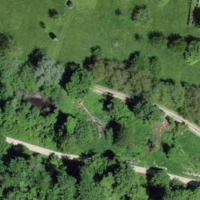
EUNIS habitat code: 25
Species observed at this site:
Corvus corone
Cyanistes caeruleus
Anas platyrhynchos
Dendrocopos major
Streptopelia decaocto
Fringilla coelebs
Spinus spinus
Turdus merula
Dryobates minor
Parus major
Pica pica
Sitta europaea
Garrulus glandarius
Columba livia
Ciconia ciconia
Periparus ater